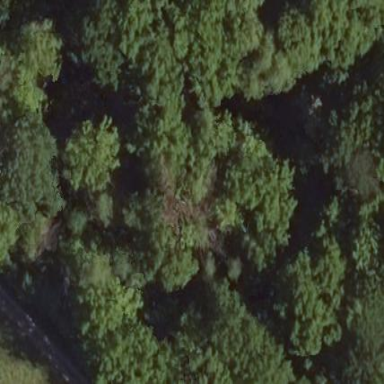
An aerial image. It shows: Patch of scrub vegetation.